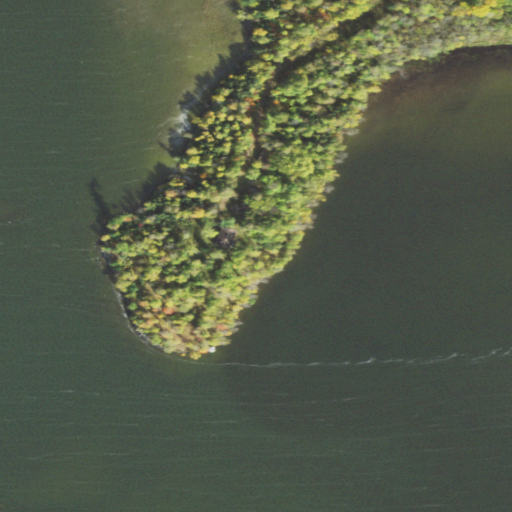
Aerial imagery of cape in Minnesota named Oak Point containing open water, woody wetlands, open development, deciduous forest, and mixed forest